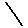
Label: line